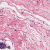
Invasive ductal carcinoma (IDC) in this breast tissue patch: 0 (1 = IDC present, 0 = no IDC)